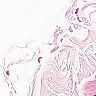
Metastatic tissue present: no